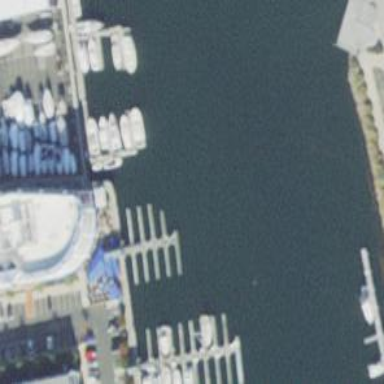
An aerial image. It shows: Man-made pier.